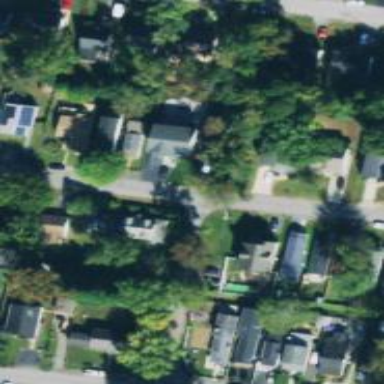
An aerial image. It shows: Neighborhood.